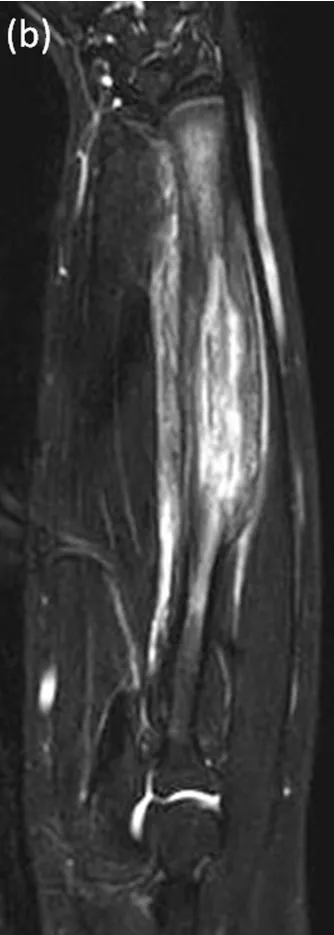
MRI. An MRI shows that the lesion is hypointense on T1-weighted imaging and hyperintense on T2-weighted imaging inside the radius.
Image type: radiology (mri)